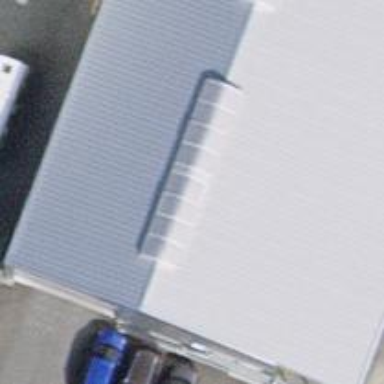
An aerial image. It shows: Commercial building.